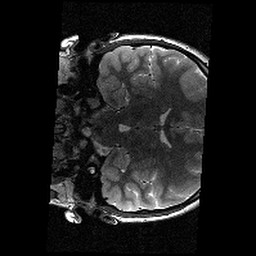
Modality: T2w
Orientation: coronal
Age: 12
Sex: female
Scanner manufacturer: siemens
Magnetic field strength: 3 T
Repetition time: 9.23 s
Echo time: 0.067 s